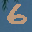
Label: 6